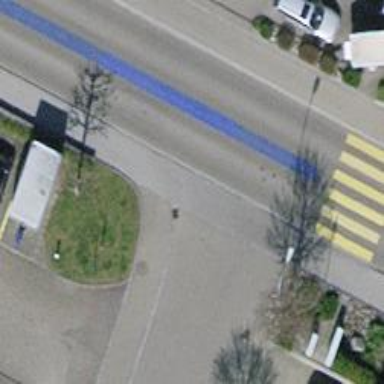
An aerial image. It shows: Road with "give way" sign.